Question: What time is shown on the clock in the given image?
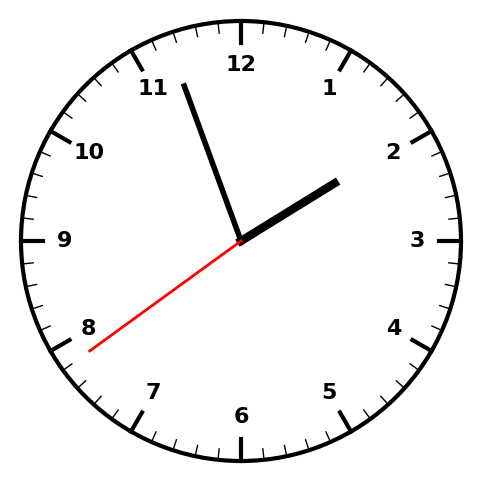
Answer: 01:56:39